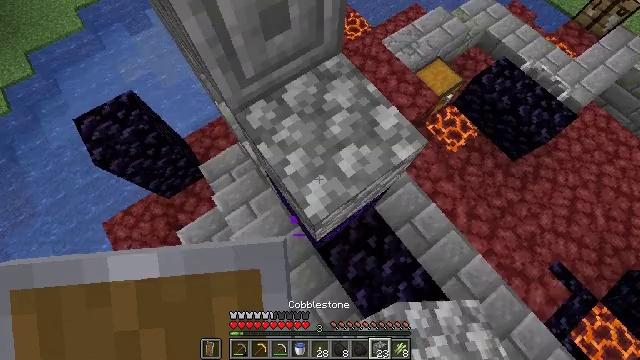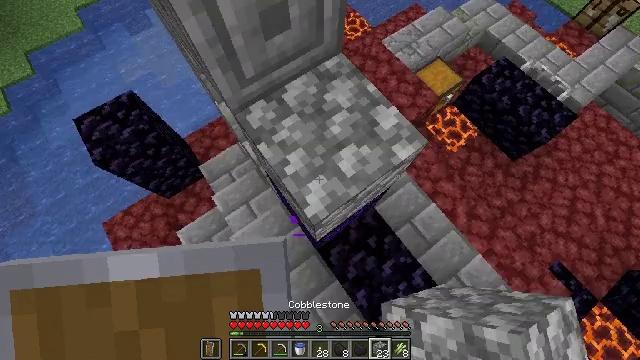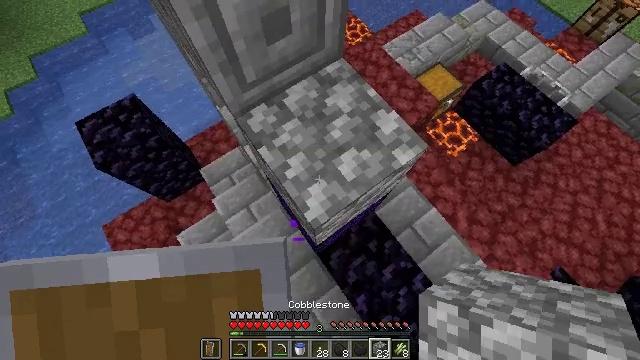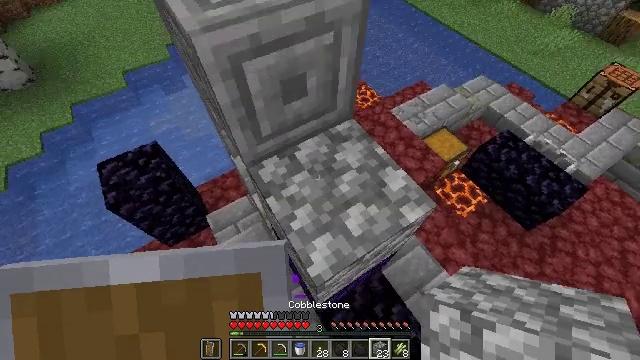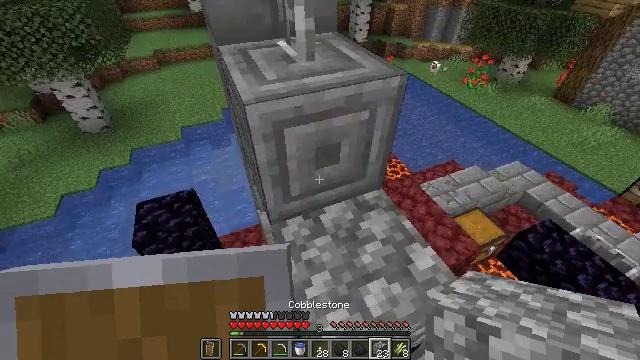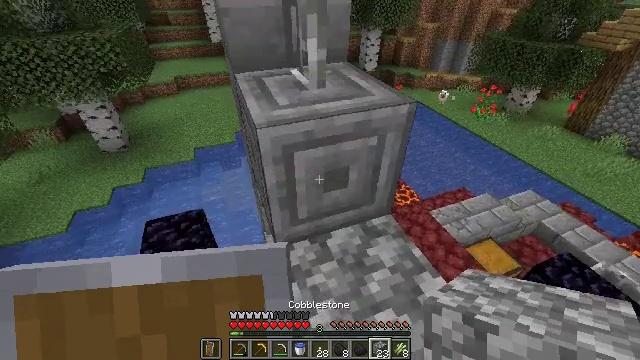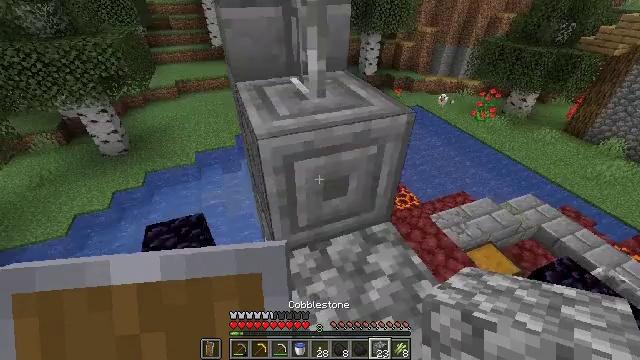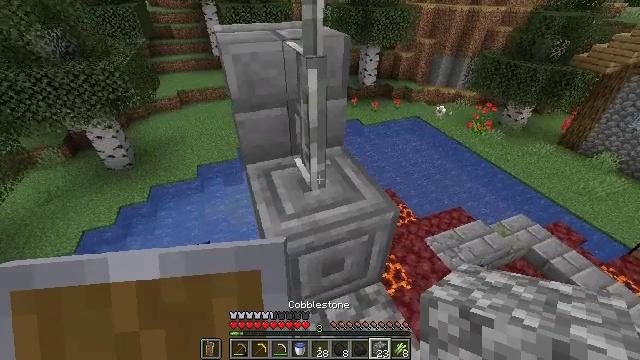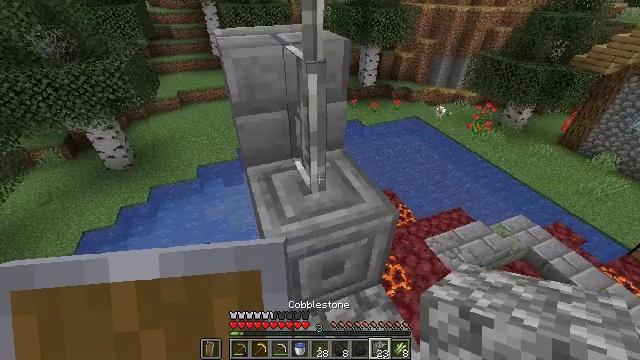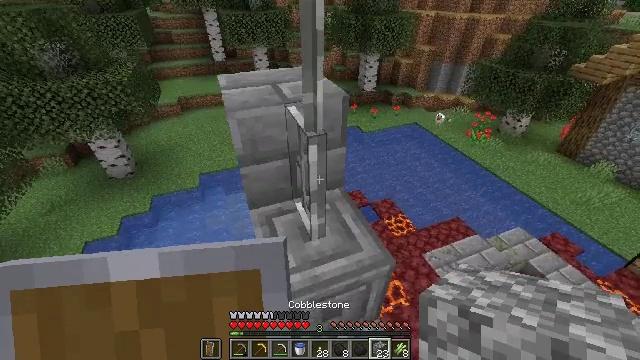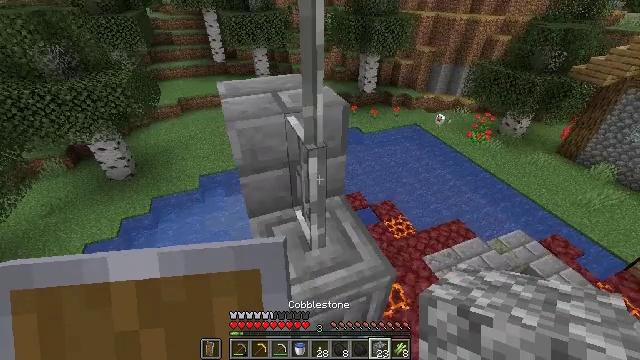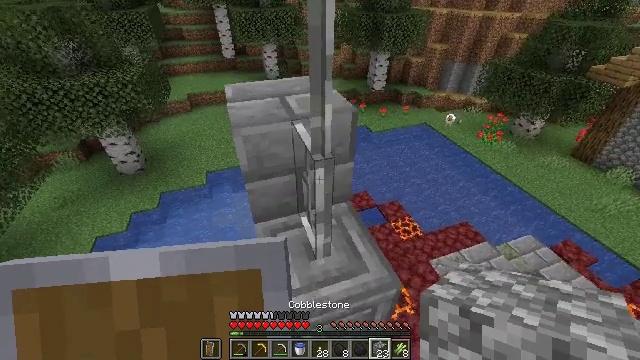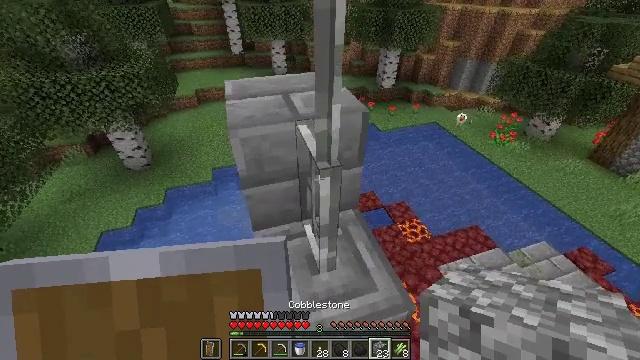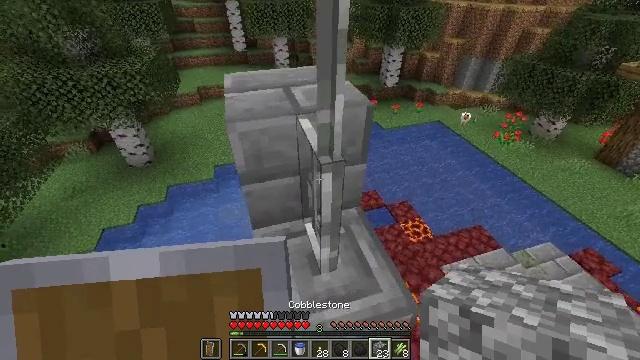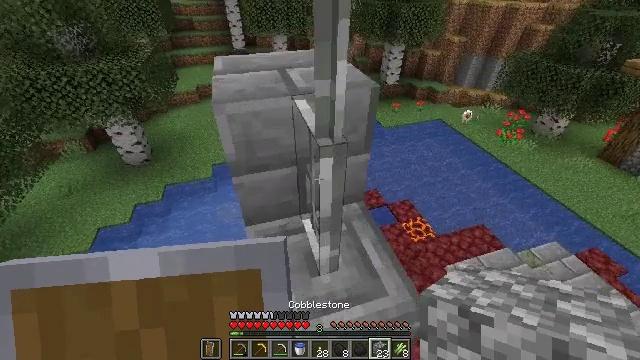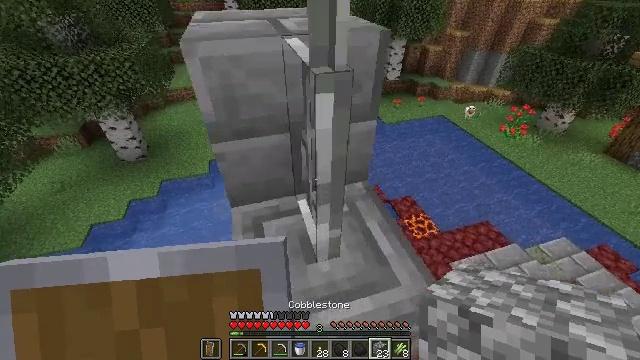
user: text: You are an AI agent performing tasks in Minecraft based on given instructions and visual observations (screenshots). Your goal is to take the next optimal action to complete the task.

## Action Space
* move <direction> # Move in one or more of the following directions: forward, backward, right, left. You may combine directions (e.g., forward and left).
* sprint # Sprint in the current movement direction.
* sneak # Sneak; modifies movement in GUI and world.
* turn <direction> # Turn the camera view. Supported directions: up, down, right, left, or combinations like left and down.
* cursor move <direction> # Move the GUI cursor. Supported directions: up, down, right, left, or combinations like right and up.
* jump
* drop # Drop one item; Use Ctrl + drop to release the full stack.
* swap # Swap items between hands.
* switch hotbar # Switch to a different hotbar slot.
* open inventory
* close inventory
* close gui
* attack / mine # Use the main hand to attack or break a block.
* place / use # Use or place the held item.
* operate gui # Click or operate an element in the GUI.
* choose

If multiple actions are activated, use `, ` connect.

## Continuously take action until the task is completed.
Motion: motion action
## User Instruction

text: Mine the iron bars from a structure.
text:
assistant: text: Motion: no_op
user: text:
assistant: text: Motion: no_op
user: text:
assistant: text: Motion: turn left and up
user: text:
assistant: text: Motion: turn left and up
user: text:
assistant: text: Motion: turn left and up
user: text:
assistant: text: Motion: move forward, jump
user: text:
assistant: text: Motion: move forward, jump
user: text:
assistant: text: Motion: move forward, jump
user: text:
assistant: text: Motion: move forward, jump
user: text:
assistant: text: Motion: move forward, jump
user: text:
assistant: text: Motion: move forward, turn left, jump
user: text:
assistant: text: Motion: move forward, turn left
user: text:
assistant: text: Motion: no_op
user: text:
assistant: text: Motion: no_op
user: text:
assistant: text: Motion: no_op
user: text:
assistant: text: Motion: no_op
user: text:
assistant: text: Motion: no_op
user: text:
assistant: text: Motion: no_op
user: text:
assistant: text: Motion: no_op
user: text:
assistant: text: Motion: turn left and up
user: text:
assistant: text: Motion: turn left and up
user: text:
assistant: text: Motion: turn left and up
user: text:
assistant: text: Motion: turn up
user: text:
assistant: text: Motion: turn right and up
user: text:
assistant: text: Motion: turn right and up
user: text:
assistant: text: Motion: turn up
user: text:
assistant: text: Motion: no_op
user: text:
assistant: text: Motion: turn left and down
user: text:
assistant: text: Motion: turn left
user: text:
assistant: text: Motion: no_op